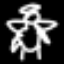
Label: angel